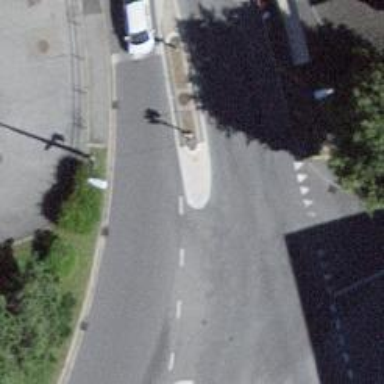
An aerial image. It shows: Secondary road with asphalt surface.